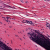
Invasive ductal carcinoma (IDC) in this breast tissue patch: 0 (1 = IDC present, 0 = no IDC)